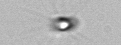
Label: Calciopappus